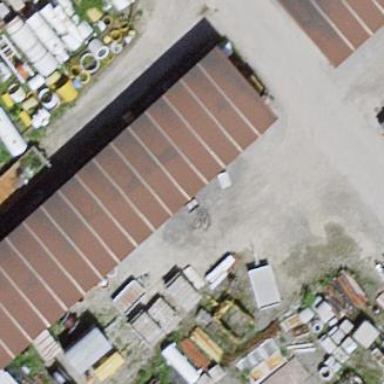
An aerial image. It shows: View of roof of building.